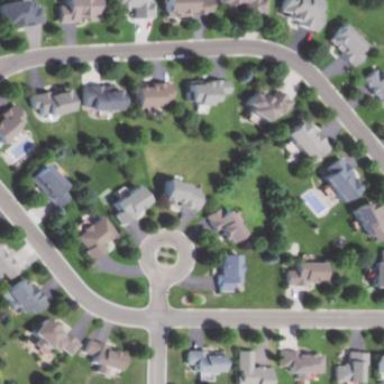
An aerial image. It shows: Single-family residential area.